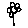
Label: flower